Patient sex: M
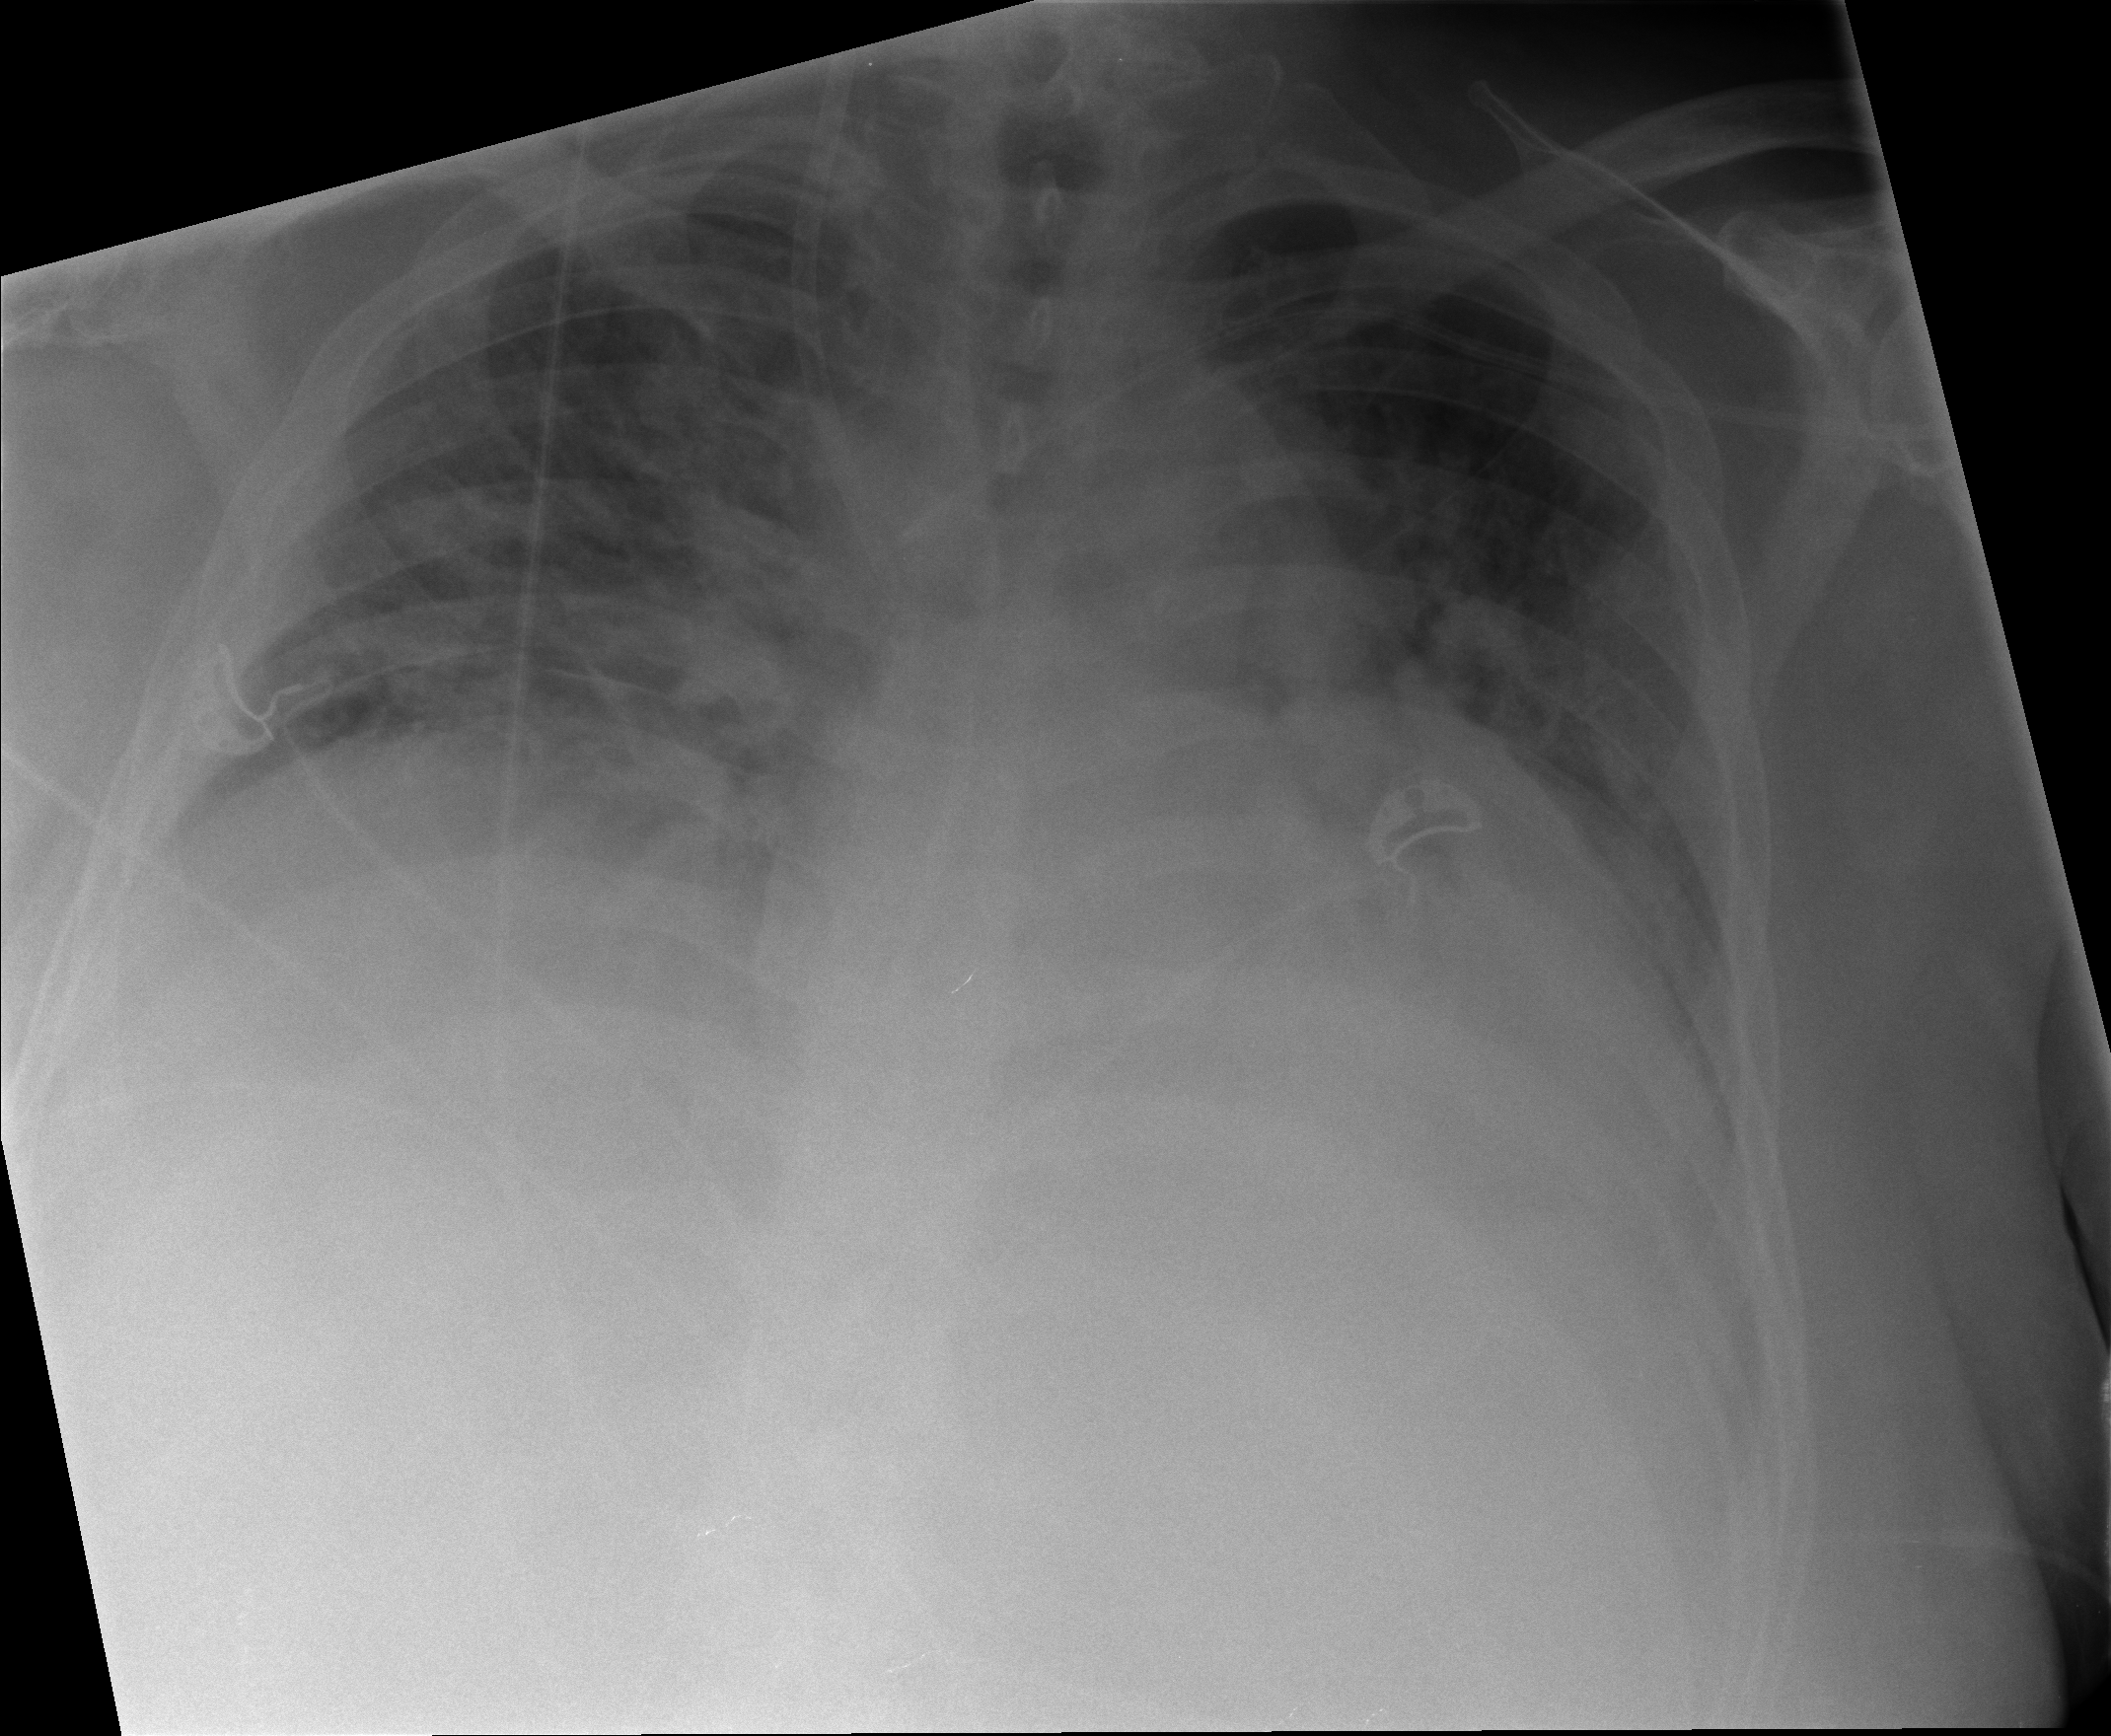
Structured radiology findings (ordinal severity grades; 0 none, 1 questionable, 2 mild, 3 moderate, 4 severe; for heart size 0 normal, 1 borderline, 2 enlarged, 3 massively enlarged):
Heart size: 2
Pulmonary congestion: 2
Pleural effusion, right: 3
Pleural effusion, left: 2
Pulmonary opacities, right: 3
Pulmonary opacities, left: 2
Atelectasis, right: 2
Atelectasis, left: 2